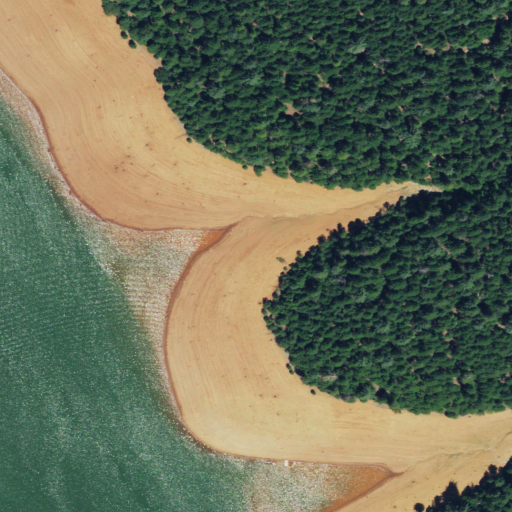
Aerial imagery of valley in California named Stiller Gulch containing evergreen forest, herbaceous wetlands, barren land, open water, and grassland